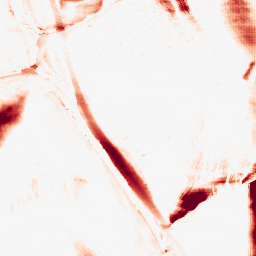
Category: morphological
Decomposition family: morphological_ellipse
Decomposition parameters: operation: opening
width: 10
height: 50
Upsampling method: fft_zeropad
Upsampling parameters: scale: 8
Upsampling scale: 8